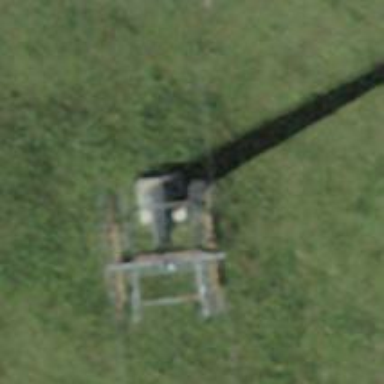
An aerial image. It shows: Pylon for aerialway.